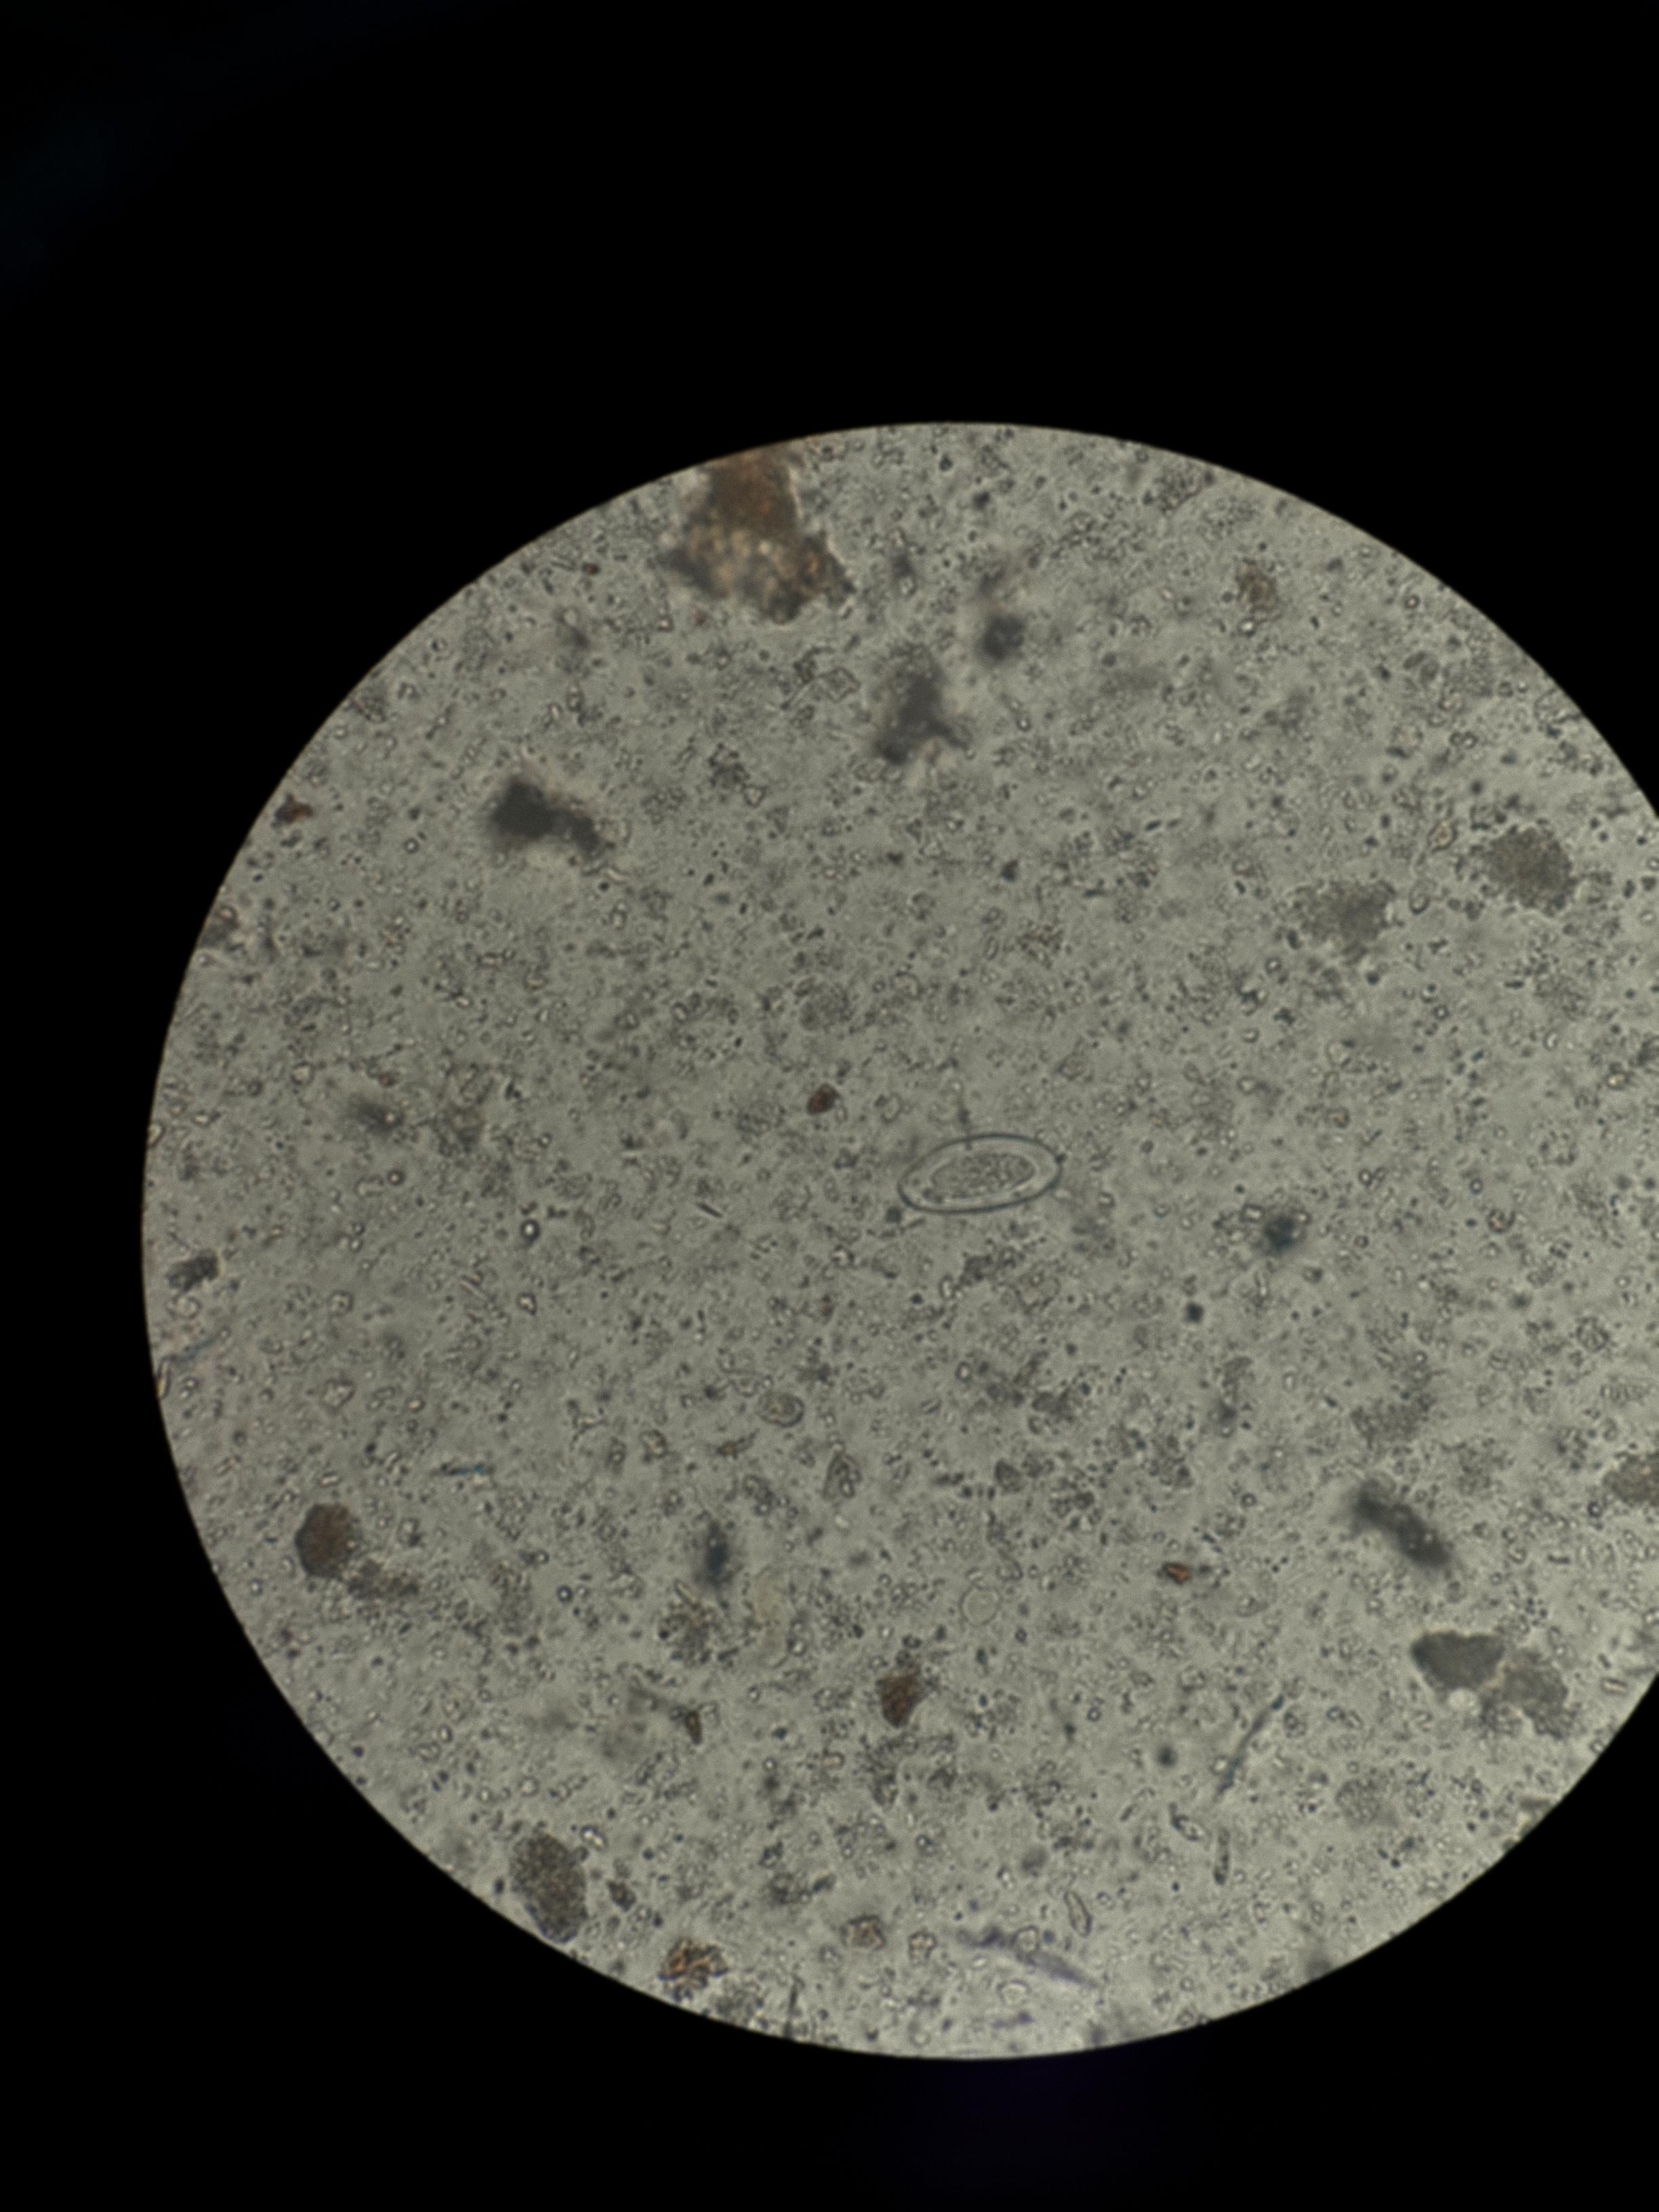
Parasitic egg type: Enterobius vermicularis